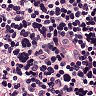
Metastatic tissue present: no